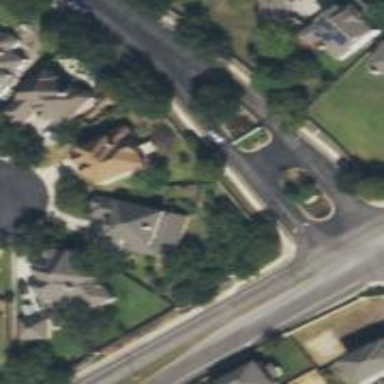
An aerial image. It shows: Asphalt road in residential area.